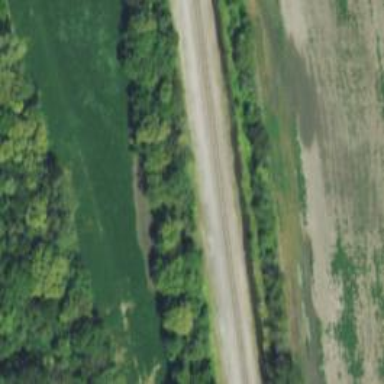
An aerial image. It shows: Abandoned railway siding.